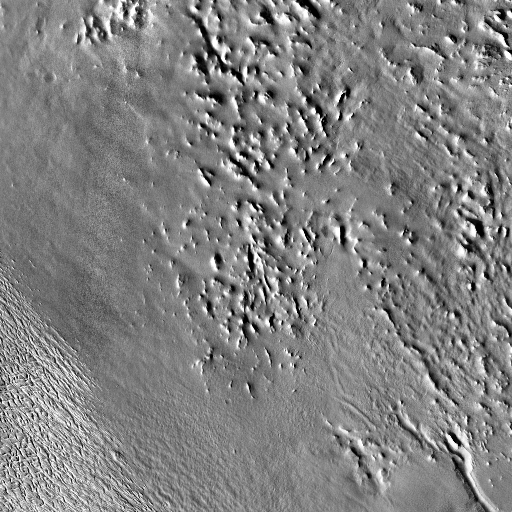
Crater classes present: Background, Other